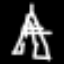
Label: The Eiffel Tower